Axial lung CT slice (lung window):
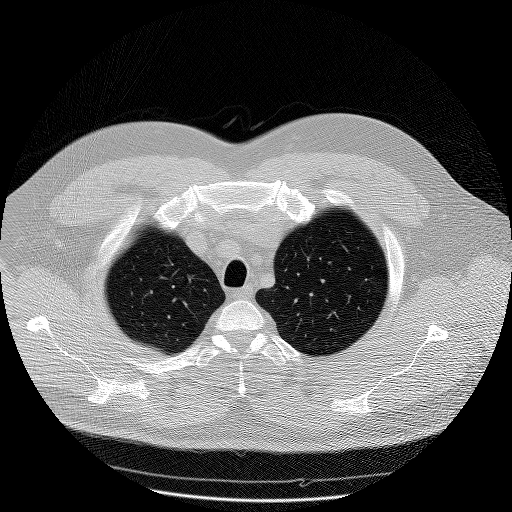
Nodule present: no